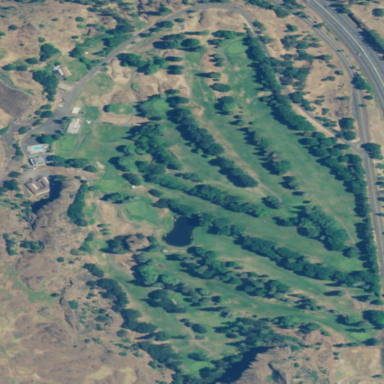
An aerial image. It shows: Golf course.